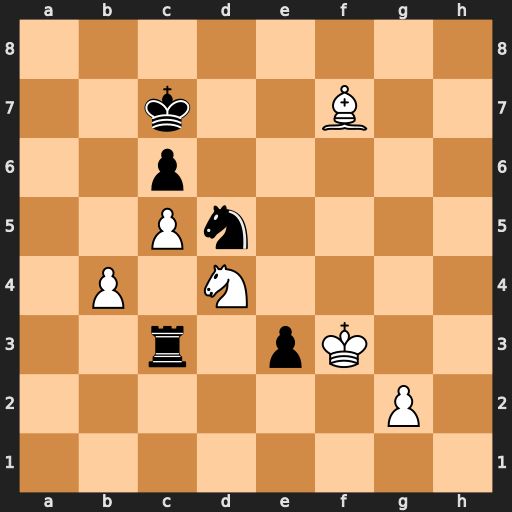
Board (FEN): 8/2k2B2/2p5/2Pn4/1P1N4/2r1pK2/6P1/8
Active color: w
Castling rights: -
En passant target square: -
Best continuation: Bxd5 Rd3 Ne6+